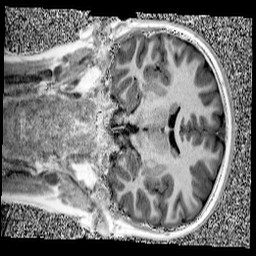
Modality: UNIT1
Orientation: coronal
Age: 11
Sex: male
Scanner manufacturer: siemens
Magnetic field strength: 3 T
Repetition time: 4 s
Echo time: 0.00299 s